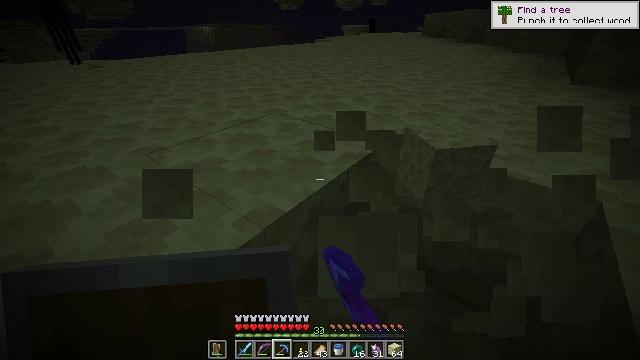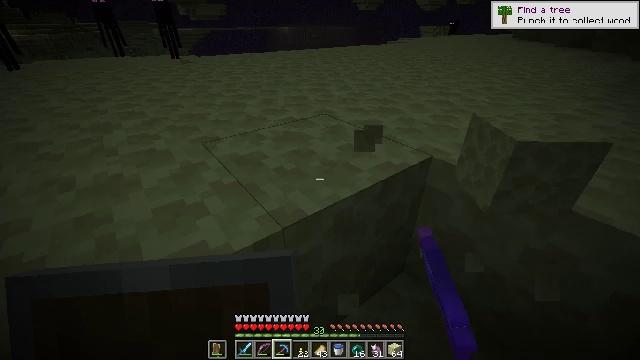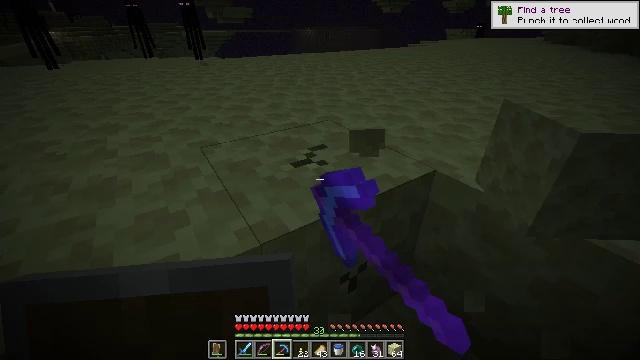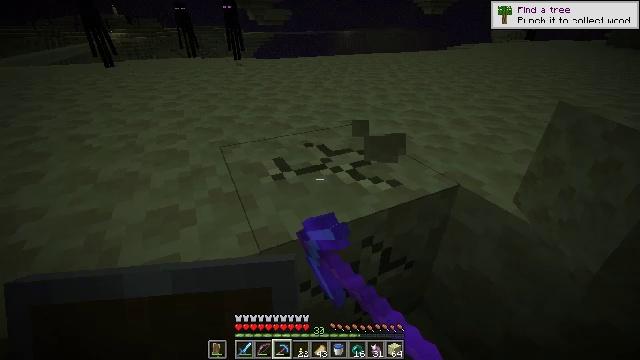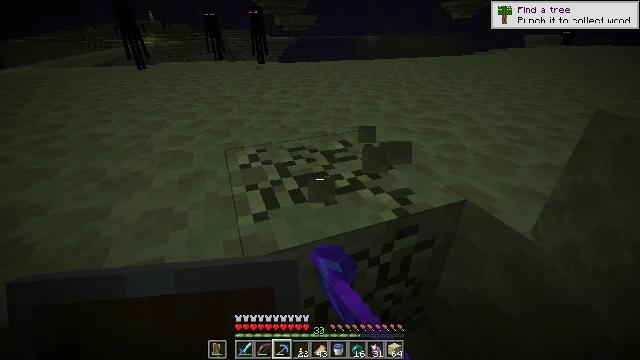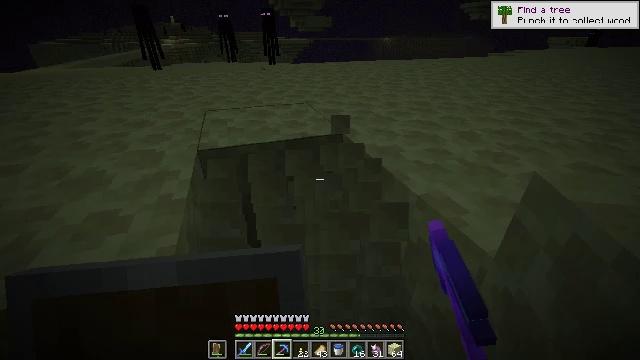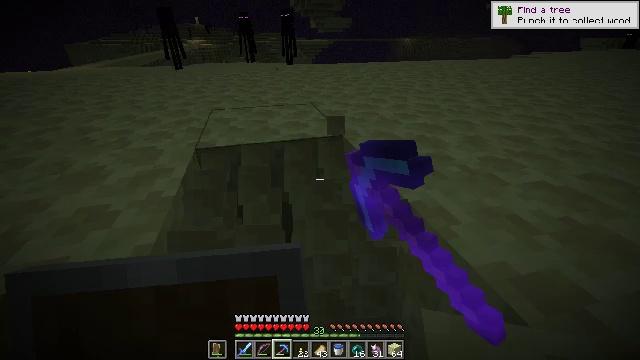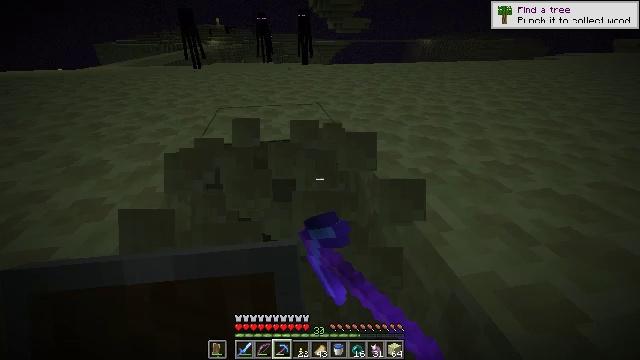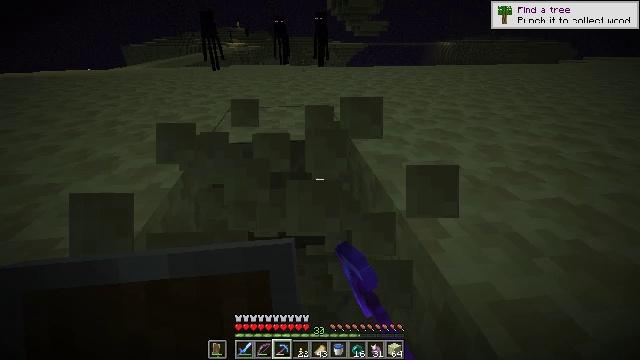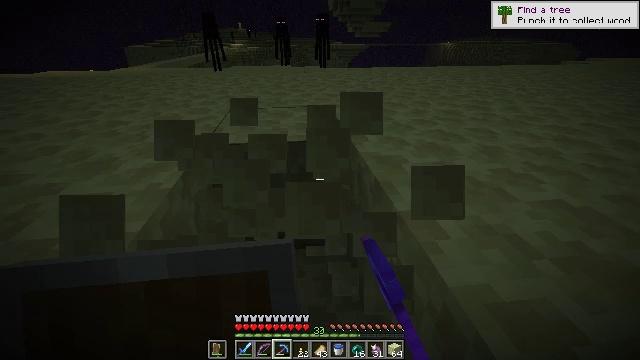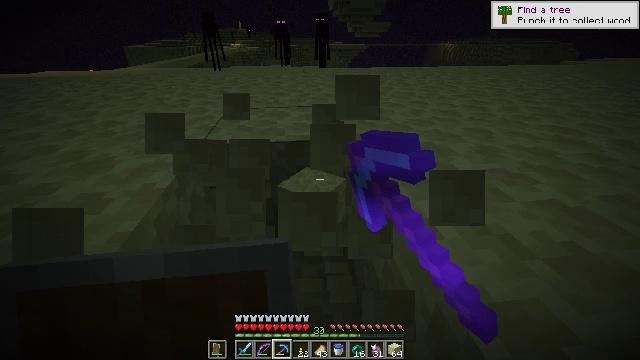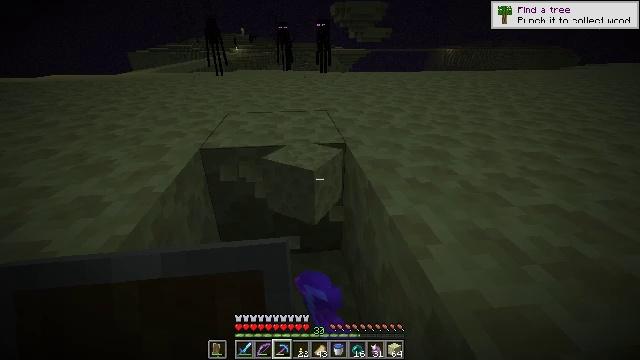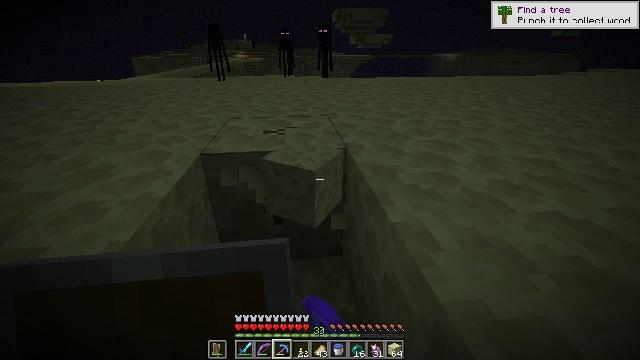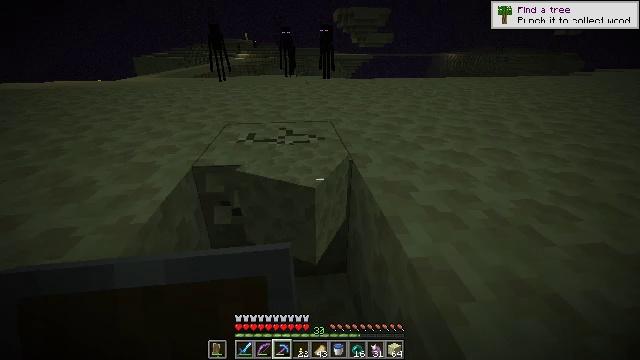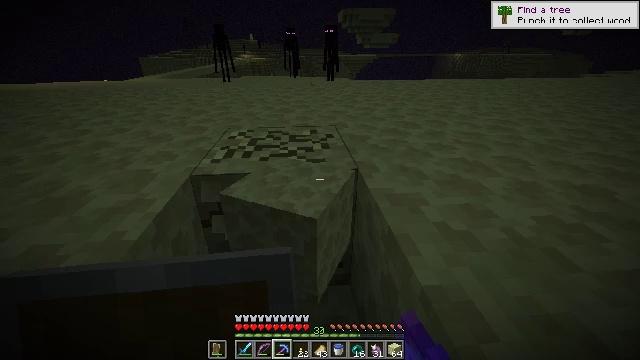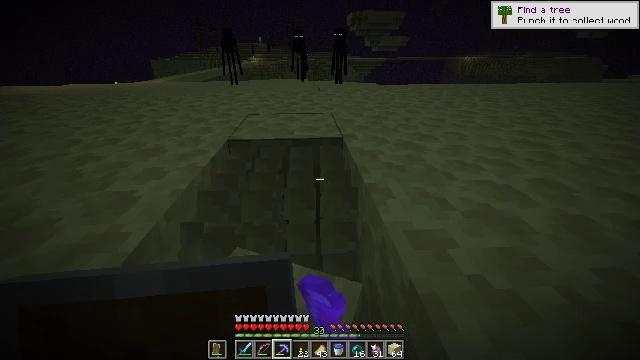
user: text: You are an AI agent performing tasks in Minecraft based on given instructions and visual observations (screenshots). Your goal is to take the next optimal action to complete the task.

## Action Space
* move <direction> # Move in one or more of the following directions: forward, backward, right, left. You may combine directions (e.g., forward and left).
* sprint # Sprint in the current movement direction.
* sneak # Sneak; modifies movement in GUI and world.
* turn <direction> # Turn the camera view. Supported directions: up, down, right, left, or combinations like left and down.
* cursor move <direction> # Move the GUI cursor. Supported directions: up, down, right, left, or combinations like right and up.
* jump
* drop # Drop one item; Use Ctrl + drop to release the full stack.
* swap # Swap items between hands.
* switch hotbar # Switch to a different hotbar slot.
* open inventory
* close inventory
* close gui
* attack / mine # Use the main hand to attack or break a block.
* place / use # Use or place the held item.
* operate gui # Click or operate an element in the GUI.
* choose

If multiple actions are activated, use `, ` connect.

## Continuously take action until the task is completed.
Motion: motion action
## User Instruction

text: Extract end stone with a pickaxe.
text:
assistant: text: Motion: move right, turn left, attack / mine
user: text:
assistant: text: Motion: move right, turn left, attack / mine
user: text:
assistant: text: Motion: move right, turn left, attack / mine
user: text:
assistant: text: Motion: move right, turn left, attack / mine
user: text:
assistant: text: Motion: move right, turn left, attack / mine
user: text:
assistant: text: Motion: turn left, attack / mine
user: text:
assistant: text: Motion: turn left, attack / mine
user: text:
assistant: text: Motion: turn left, attack / mine
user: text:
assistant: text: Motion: attack / mine
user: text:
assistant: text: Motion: attack / mine
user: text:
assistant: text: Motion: attack / mine
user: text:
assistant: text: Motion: move forward, turn up, attack / mine
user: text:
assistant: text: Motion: move forward, attack / mine
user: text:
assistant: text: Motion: move forward, attack / mine
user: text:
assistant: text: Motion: turn left, attack / mine
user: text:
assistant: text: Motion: turn left, attack / mine
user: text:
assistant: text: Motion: attack / mine
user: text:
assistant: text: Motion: attack / mine
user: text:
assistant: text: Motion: attack / mine
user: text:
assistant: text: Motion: move forward, turn left, attack / mine
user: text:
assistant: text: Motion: move forward, turn left, attack / mine
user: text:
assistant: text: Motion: move forward, attack / mine
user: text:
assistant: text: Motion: move forward, attack / mine
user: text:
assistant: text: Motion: attack / mine
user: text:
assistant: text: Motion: attack / mine
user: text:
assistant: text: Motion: turn right, attack / mine
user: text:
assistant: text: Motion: attack / mine
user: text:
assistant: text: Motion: attack / mine
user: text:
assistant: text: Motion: move forward, attack / mine
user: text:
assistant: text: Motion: move forward, attack / mine